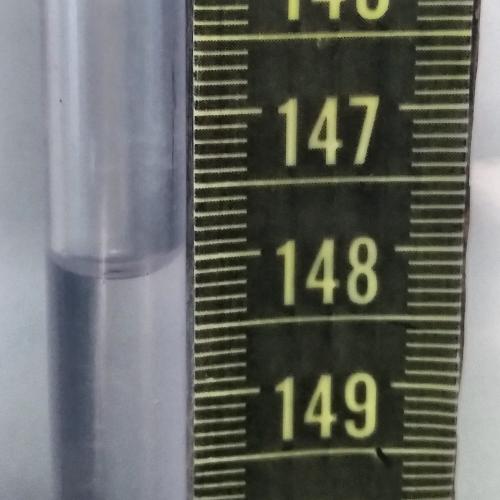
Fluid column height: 148.1 cm